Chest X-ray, AP view. Patient: 56 years old, sex F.
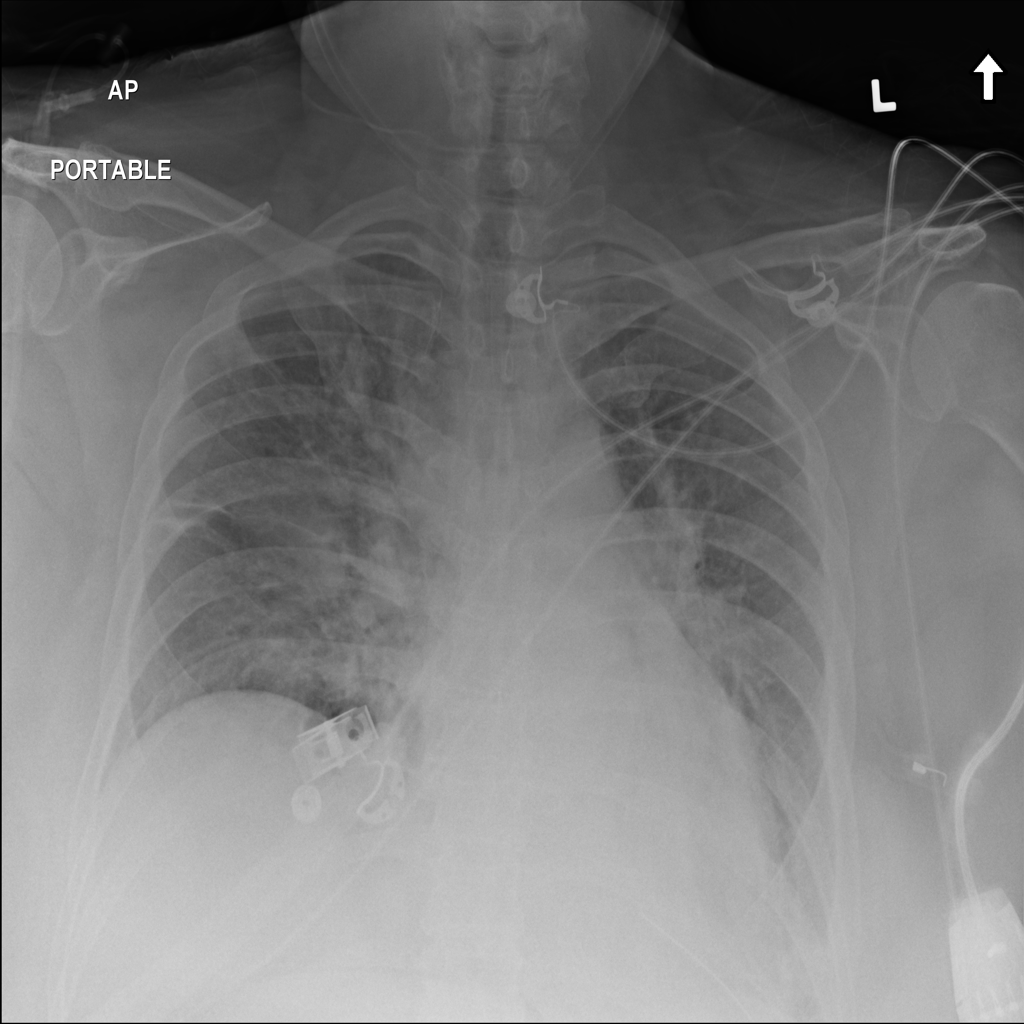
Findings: No Finding